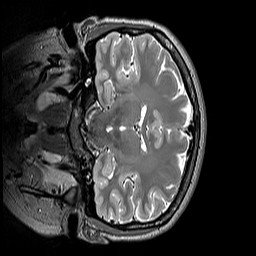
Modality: T2w
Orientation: coronal
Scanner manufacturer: siemens
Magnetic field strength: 3 T
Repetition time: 3.2 s
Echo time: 0.406 s